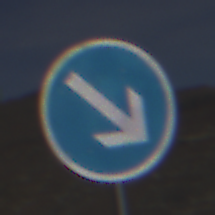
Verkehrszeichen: VorgeschriebeneVorbeifahrtRechts
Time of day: Midday
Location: Outdoor (Nature)
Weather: Clear
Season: NotSpecified
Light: Natural